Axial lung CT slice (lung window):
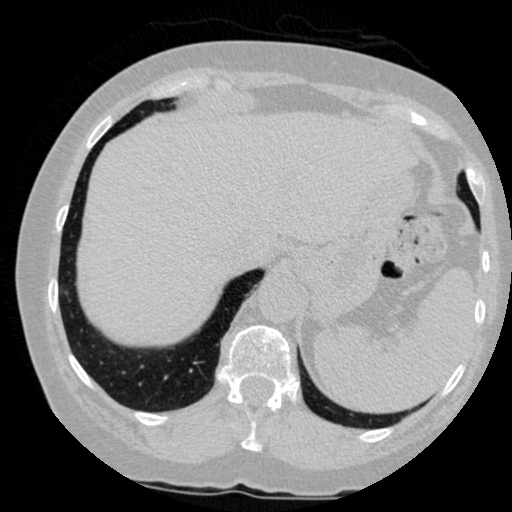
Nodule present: no